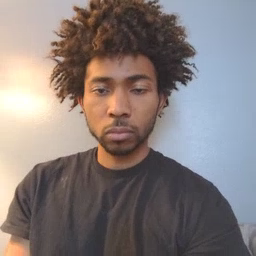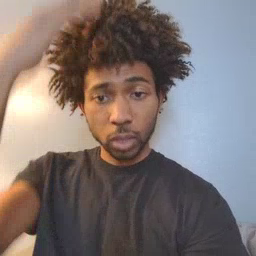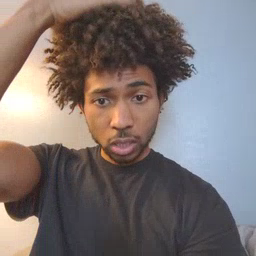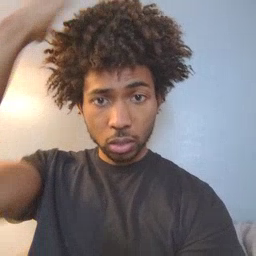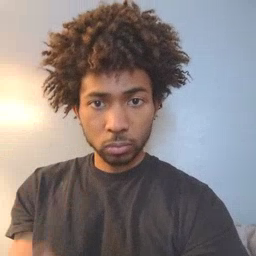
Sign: hat